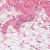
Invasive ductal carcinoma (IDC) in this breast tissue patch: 0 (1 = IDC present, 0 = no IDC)